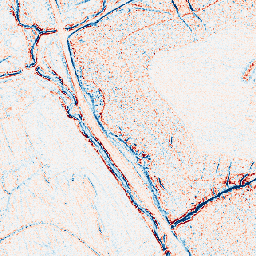
Category: edge_preserving
Decomposition family: bilateral
Decomposition parameters: d: 5
sigma_color: 25
sigma_space: 100
Upsampling method: area
Upsampling parameters: scale: 4
Upsampling scale: 4